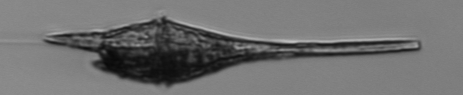
Label: Tripos_furca